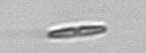
Label: pennate